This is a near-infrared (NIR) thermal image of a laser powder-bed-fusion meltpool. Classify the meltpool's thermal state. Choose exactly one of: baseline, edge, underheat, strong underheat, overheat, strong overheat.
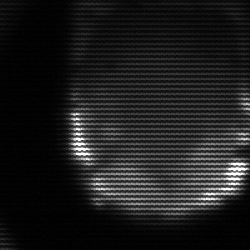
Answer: edge